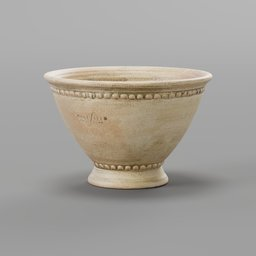
Label: decoration